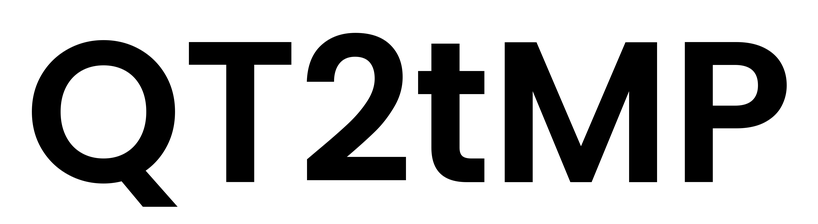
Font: Poppins-SemiBold